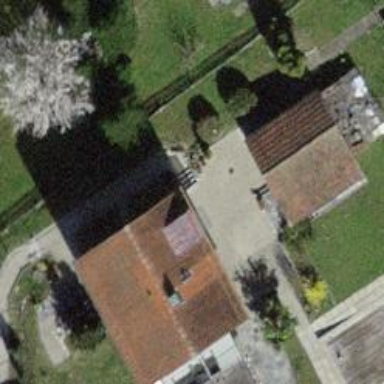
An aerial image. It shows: Building with tile roof.